Interaction volume radius: 5 \u00c5
Interaction volume height: 30 \u00c5
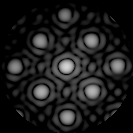
Disorder parameter: 0.07589